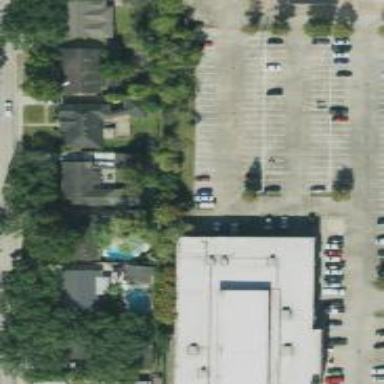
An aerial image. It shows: Parking space is available.